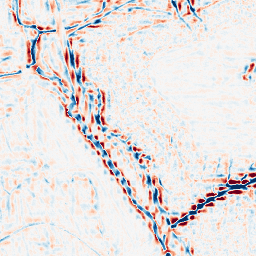
Category: wavelet
Decomposition family: wavelet_reverse_biorthogonal
Decomposition parameters: wavelet: rbio1.3
level: 3
Upsampling method: bspline
Upsampling parameters: scale: 4
Upsampling scale: 4